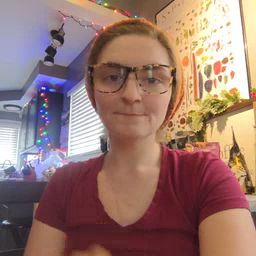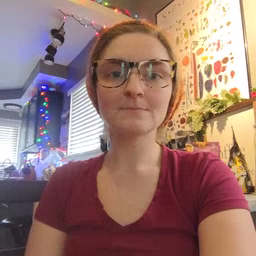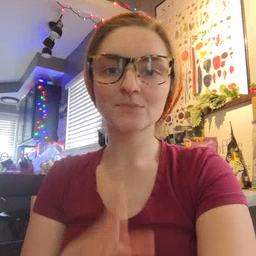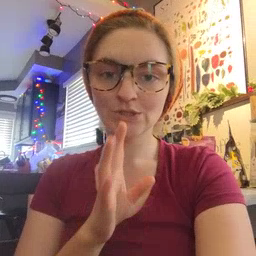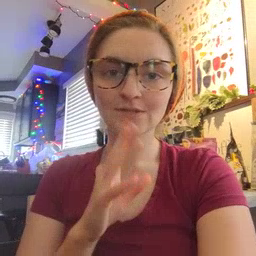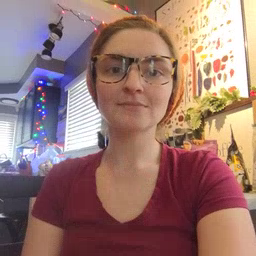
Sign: talk